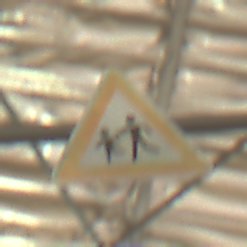
Verkehrszeichen: KinderRechts
Umgebung: Roofed, Special
Tageszeit: MorningAfternoon
Wetter: NotSpecified
Licht: Artificial
Jahreszeit: NotSpecified
Kontrast: MediumContrast